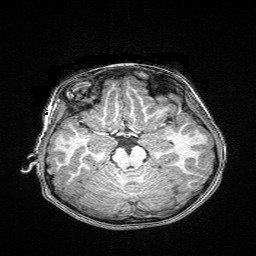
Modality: T1w
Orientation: coronal